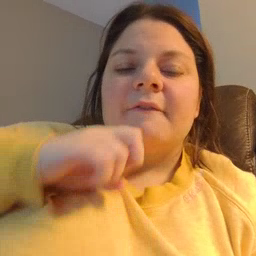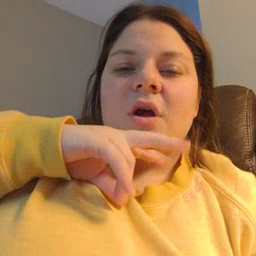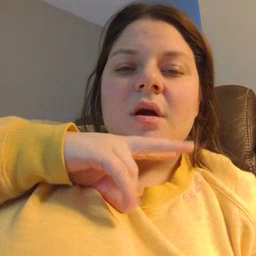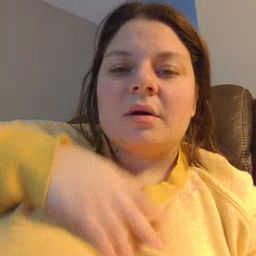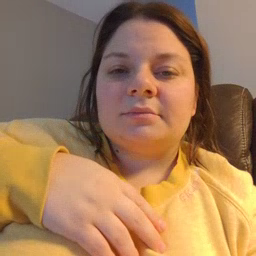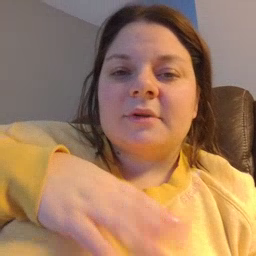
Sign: frog